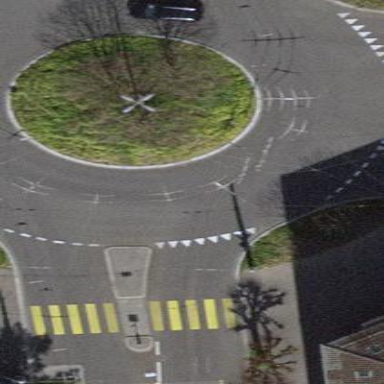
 featuring roundabout. There are trolley wires present along the road."